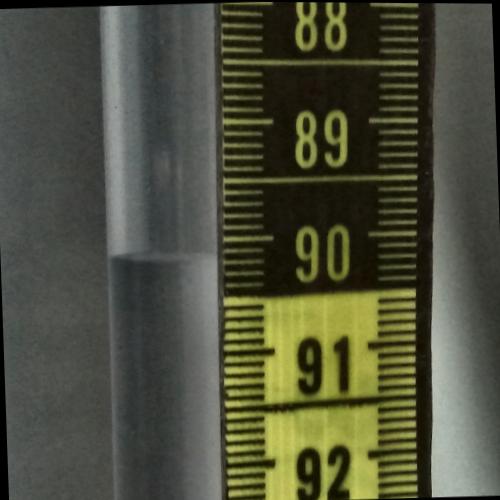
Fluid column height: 90.2 cm